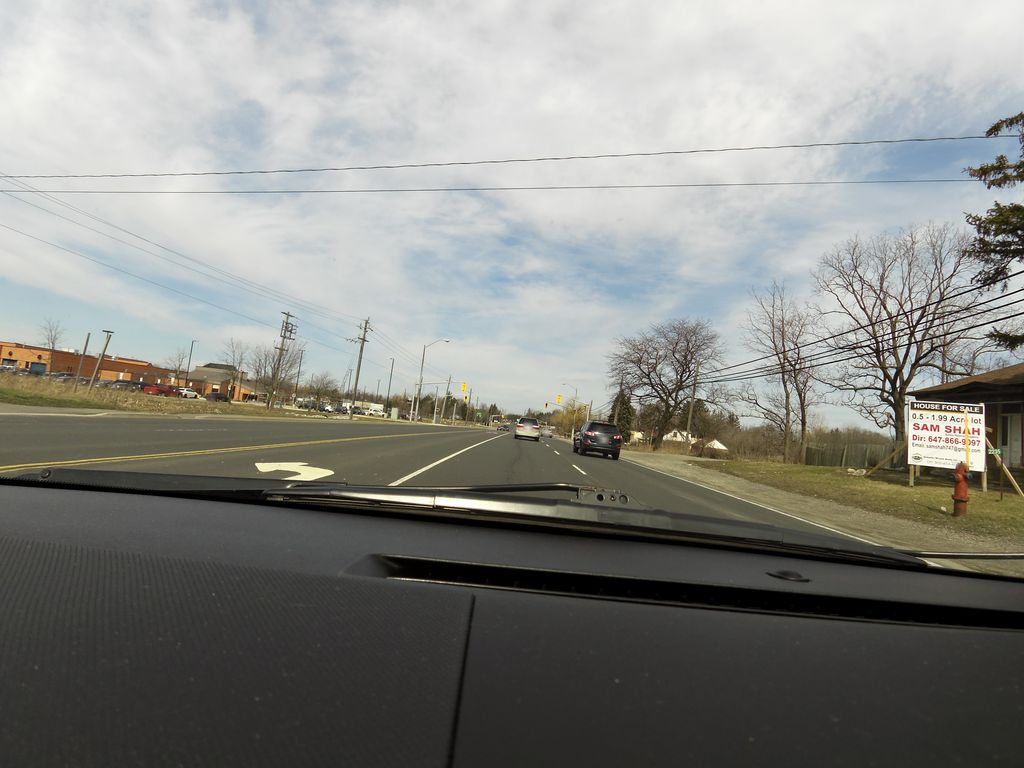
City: hamilton